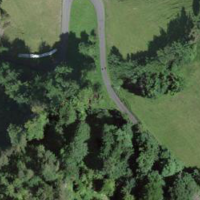
EUNIS habitat code: 41
Species observed at this site:
Asplenium scolopendrium